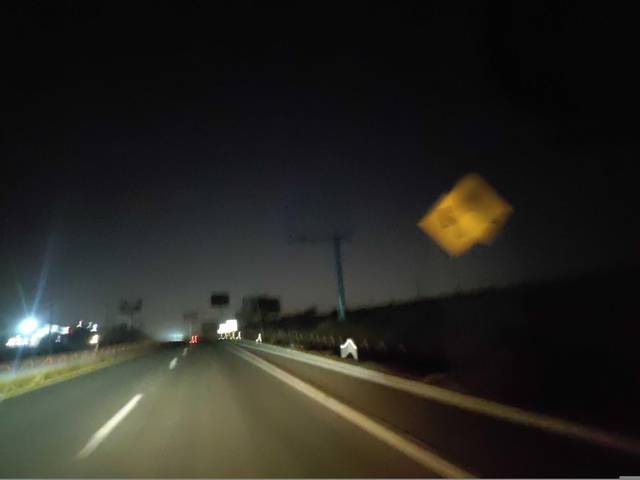
Region: Mexico
Coordinates: 20.959, -101.356